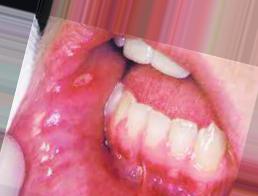
Condition: Mouth Ulcer